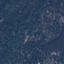
Land use / land cover: Forest